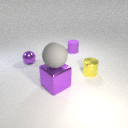
small purple metal sphere behind small yellow metal cylinder